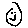
Label: smiley face